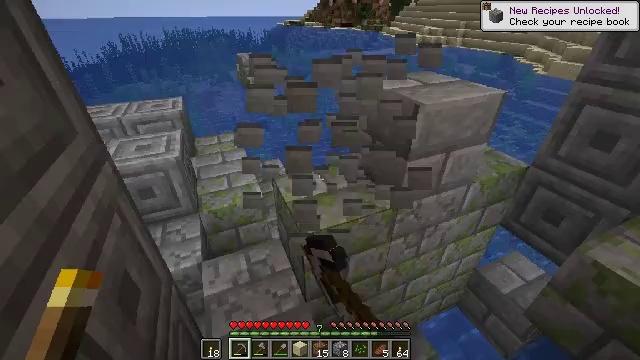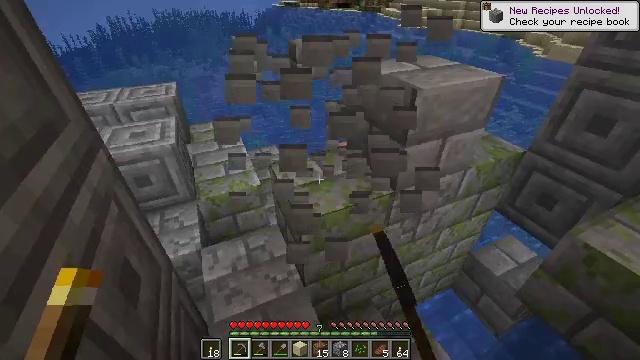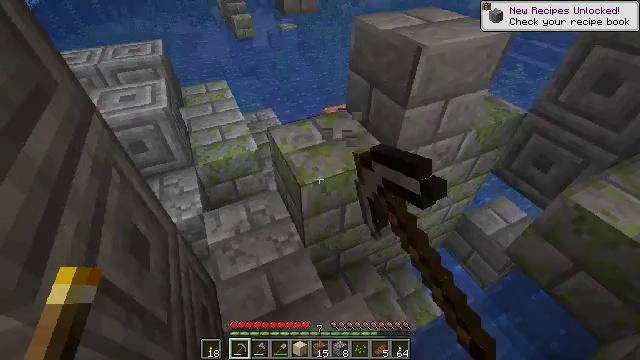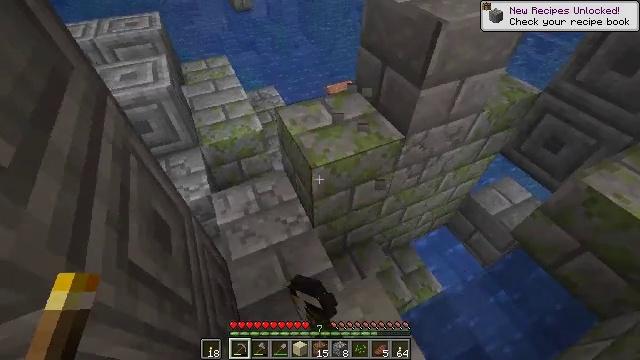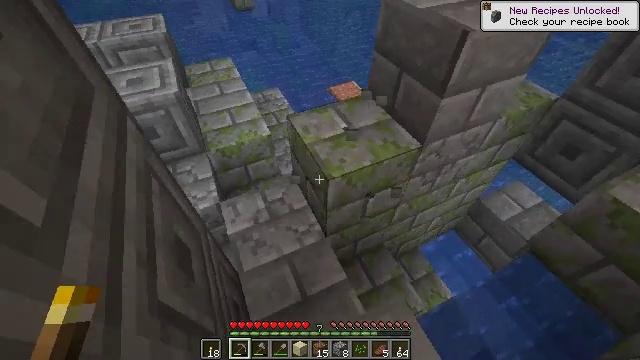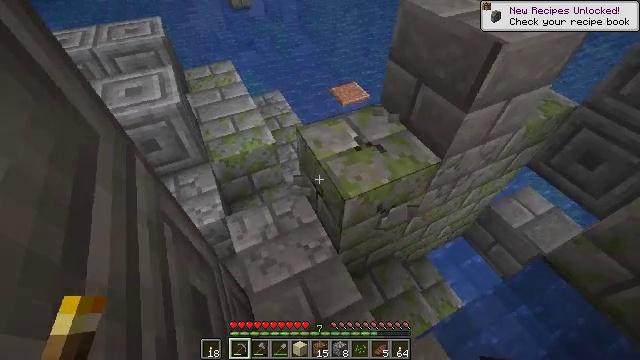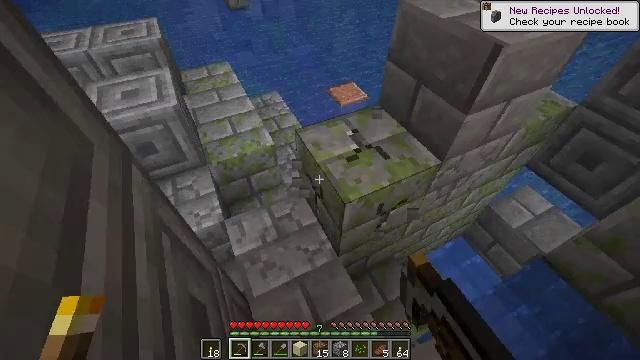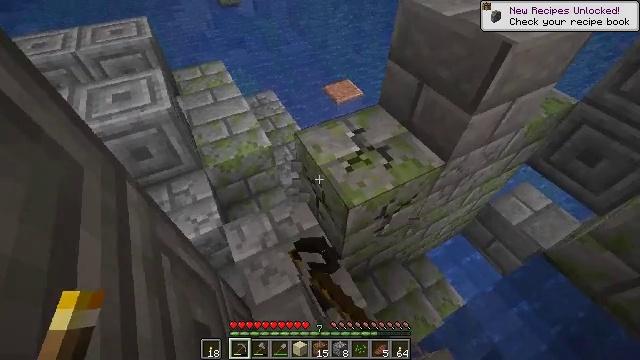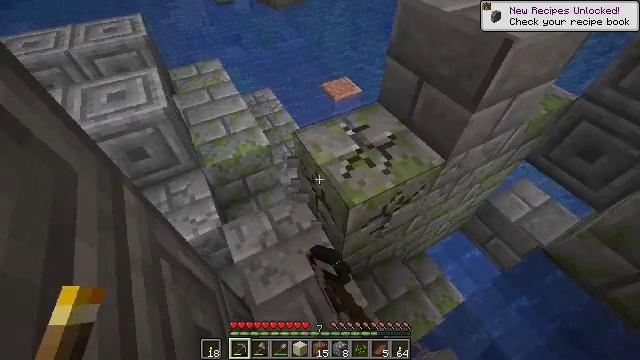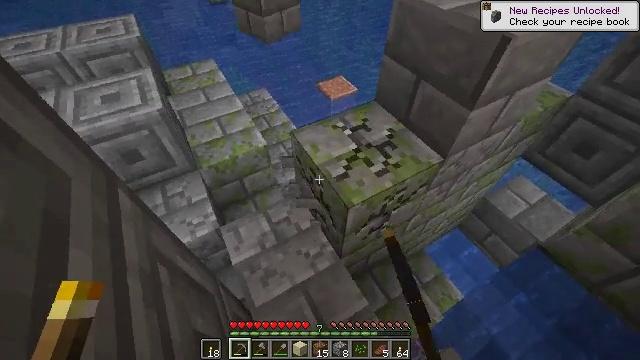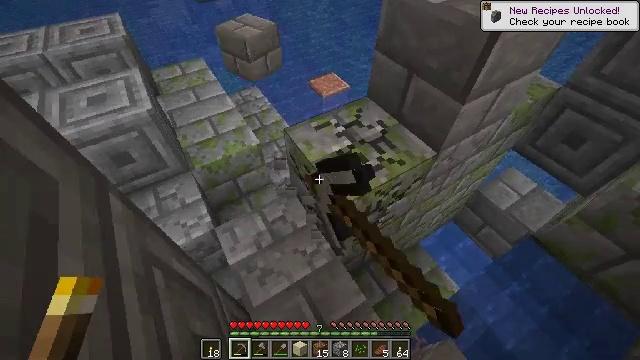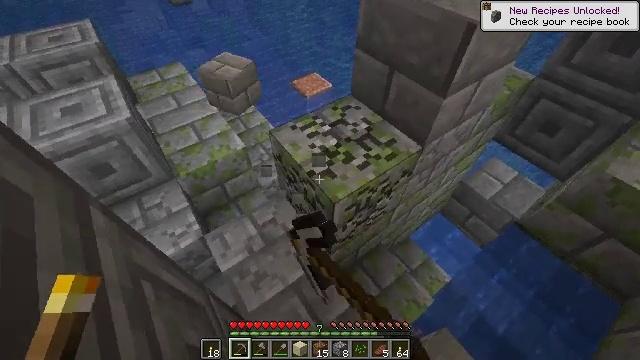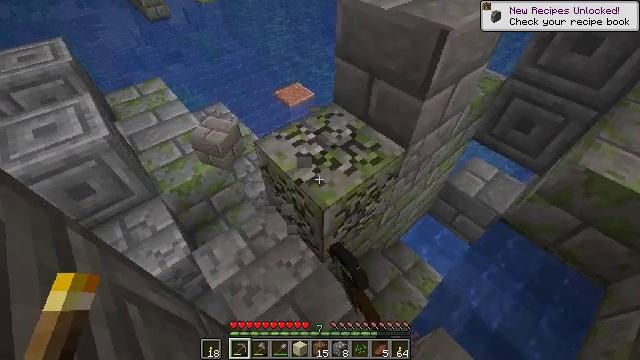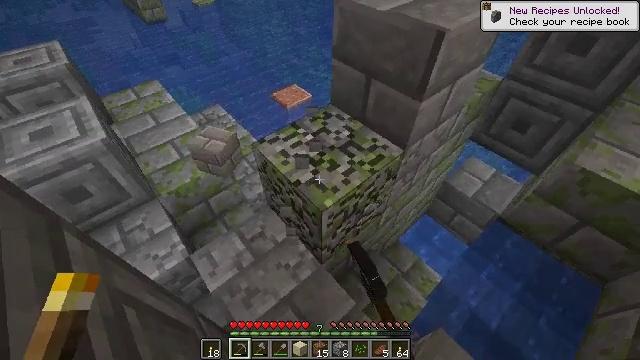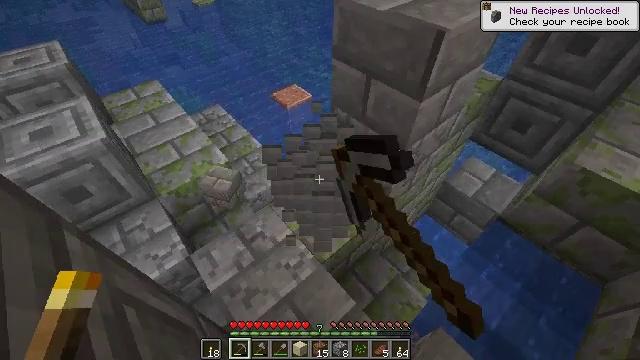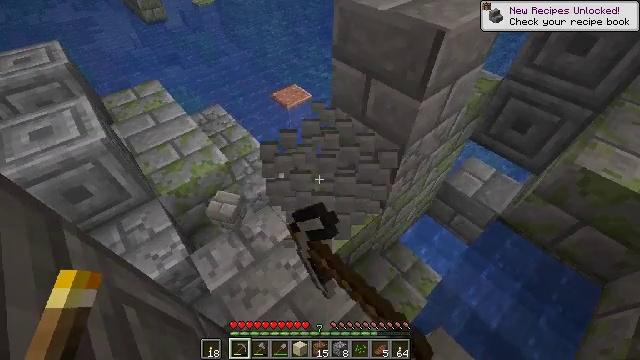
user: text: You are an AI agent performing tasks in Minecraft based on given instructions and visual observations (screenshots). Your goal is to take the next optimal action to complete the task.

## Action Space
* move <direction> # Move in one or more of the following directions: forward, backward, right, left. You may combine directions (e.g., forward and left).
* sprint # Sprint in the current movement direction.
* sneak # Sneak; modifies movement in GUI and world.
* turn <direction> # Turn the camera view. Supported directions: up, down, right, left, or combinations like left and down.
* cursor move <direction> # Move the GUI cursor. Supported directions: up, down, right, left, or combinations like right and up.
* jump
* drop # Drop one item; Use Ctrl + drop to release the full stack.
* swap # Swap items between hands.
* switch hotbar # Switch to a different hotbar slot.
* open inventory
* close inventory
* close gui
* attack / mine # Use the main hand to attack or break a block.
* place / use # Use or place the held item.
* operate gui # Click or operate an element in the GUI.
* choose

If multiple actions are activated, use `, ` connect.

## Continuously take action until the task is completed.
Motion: motion action
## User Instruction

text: Mine mossy stone bricks.
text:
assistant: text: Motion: turn down, attack / mine
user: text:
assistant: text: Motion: move left, turn down, attack / mine
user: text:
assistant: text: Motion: move forward and move left, turn down, attack / mine
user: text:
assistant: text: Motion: move forward and move left, attack / mine
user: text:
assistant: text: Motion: move forward and move left, attack / mine
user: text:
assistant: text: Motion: attack / mine
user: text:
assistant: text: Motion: turn right, attack / mine
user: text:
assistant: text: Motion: attack / mine
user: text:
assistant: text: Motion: turn right, attack / mine
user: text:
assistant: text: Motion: turn right, attack / mine
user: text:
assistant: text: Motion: turn right, attack / mine
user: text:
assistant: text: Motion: turn right and up, attack / mine
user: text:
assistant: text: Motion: attack / mine
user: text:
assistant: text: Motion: attack / mine
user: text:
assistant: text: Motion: attack / mine
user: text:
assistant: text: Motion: attack / mine
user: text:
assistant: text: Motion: move left, attack / mine
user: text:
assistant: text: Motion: move forward and move left, attack / mine
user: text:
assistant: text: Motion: move forward and move left, turn down, attack / mine
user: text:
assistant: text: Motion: attack / mine